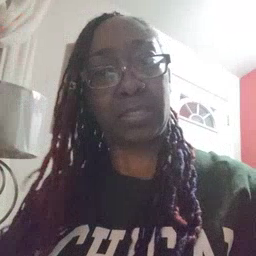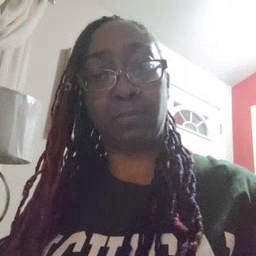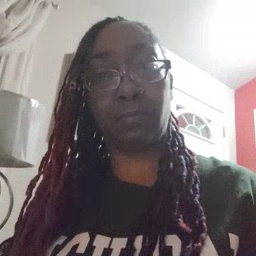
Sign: think